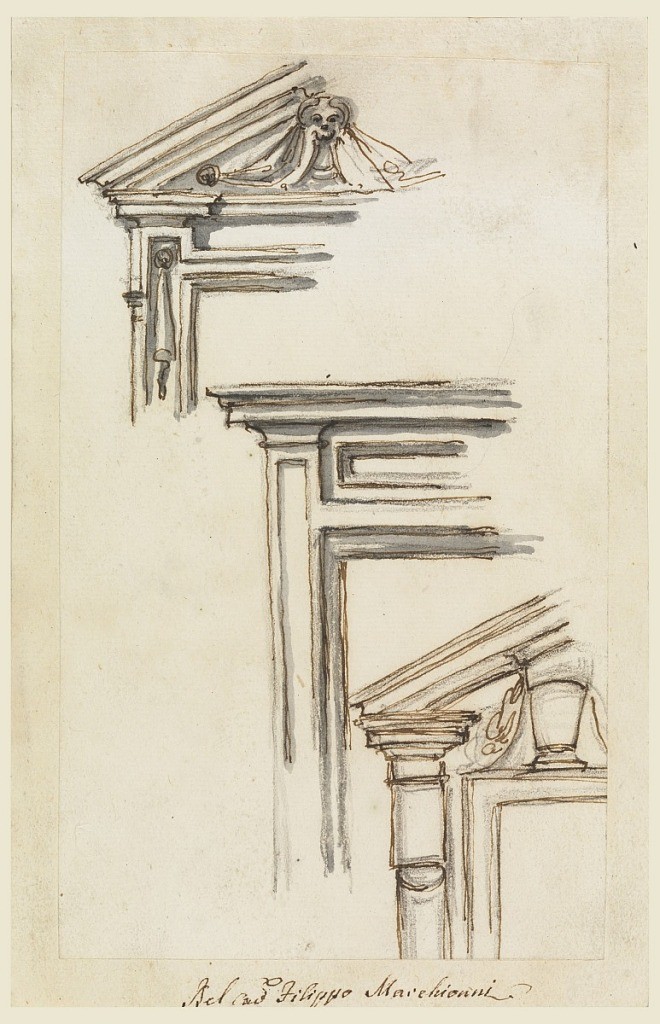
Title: Three Window or Door Cases
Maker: Filippo Marchionni, Italian, 1732–1805
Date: ca. 1770
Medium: Charcoal, pen and ink, brush and gray watercolor on laid paper
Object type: Drawing
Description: Above: with a surbased pediment with a mask, and drapery festoons inside. Center: straight upper entablature supported by a pillar. Above the frame of the opening is a panel with moldings framing an oblong. Below: a triangular pediment with a vase inside from which festoons hang; the vase stands upon the frame of the opening.